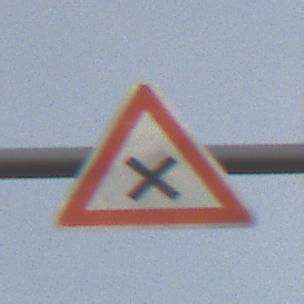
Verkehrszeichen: KreuzungOderEinmuendung
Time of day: MorningAfternoon
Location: Outdoor (Nature)
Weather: PartlyCloudy
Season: NotSpecified
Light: Natural